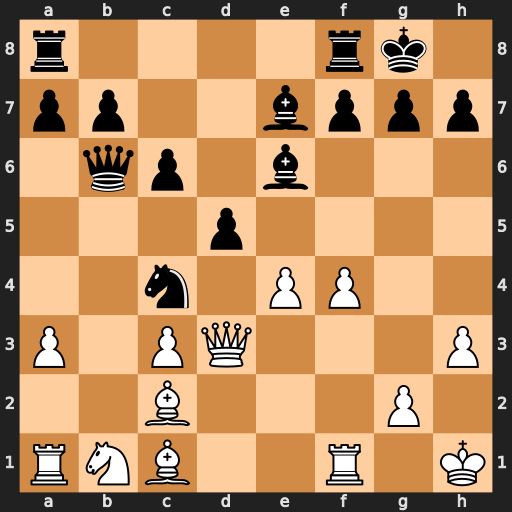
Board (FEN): r4rk1/pp2bppp/1qp1b3/3p4/2n1PP2/P1PQ3P/2B3P1/RNB2R1K
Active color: w
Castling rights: -
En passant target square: -
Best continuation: exd5 Bf5 Qxf5